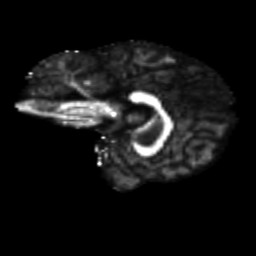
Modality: FA
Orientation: sagittal
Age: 70
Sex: male
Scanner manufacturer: siemens
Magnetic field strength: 3 T
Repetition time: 4.71 s
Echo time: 0.0906 s